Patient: sex M, age 72
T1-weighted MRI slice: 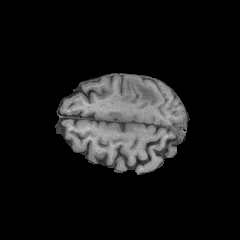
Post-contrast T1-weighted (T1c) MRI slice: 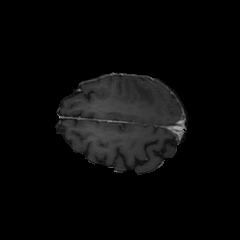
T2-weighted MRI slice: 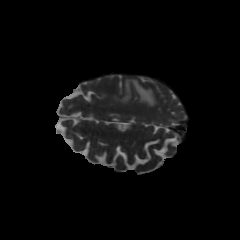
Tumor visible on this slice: yes
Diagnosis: Glioblastoma, IDH-wildtype
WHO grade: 4